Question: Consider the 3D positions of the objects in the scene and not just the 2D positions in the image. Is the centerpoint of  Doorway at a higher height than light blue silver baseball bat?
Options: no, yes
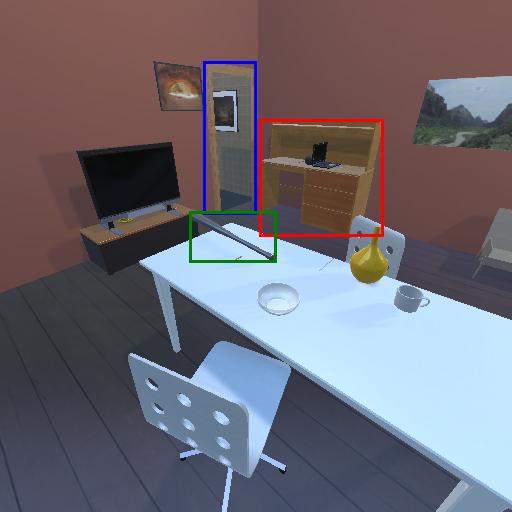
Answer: no